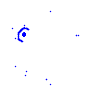
Particle: kaon